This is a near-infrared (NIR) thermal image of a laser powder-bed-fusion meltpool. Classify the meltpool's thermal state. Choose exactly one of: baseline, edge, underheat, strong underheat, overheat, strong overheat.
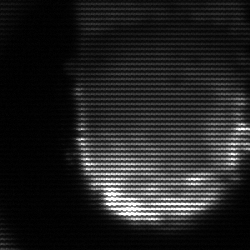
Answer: baseline